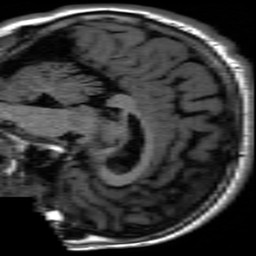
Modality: inplaneT1
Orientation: sagittal
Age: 20
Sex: male
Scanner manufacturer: ge
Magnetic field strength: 3 T
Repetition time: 2.499 s
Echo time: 0.02513 s